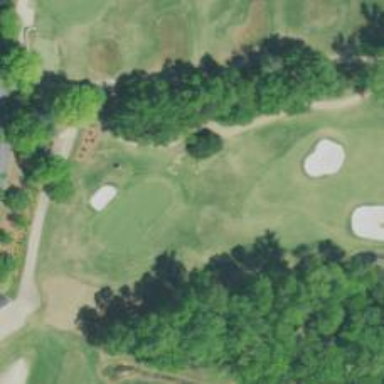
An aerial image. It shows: View of golf hole.